Question: Ok, I have a ListView object. I'm using this as a sort of console window for my server. It was really the only way I could think of to display colorized text in a box like that. Which this works wonderful so far. Now what I want to be able to do is color different text on one index or line.
Example:
'''
listView[0] = "Hello " + "world";
'''
Where "" would be green and "" would be blue. If this can be done usine javafx Text or any other way I would like to know how to go about it. I'm using Javafx Text as the primary culprit since you can customize so much with it.
I hope everyone can understand what I'm trying to do here, if not, let me know and I'll try to reword it a bit.
Thanks to jewelsea I was able to figure out a solution. I went with a bit of a different approach with it instead of using a cellfactory.
'''
ListView<FlowPane> consoleWindow = new ListView<>();
ArrayList<FlowPane> consoleBuffer = FXCollections.observableArrayList();
consoleWindow.setItems(consoleBuffer);
inputBox.setOnKeyPressed(new EventHandler<KeyEvent>() {
@Override
public void handle(KeyEvent keyEvent) {
if (keyEvent.getCode() == KeyCode.ENTER) {
consoleBuffer.add(parseInput.parseInputToArray(inputBox.getText()));
}
consoleWindow.scrollTo(consoleBuffer.size());
}
});
'''
:
'''
public class ConsoleInputParse {
private String[] wordList = {};
public ConsoleInputParse() {}
public FlowPane parseInputToArray(String input) {
wordList = input.trim().split("[ ]+");
return colorize();
}
public FlowPane colorize() {
ArrayList<Text> textChunks = new ArrayList<>();
FlowPane bundle = new FlowPane();
//Todo: use regex to check for valid words
for (String word : wordList) {
String spaced = word + " ";
switch (word) {
case "Hello": case "hello":
textChunks.add(customize(spaced, "purple"));
break;
case "World": case "world":
textChunks.add(customize(spaced, "blue"));
break;
case "Stack Overflow":
textChunks.add(customize(spaced, "orange", "Arial Bold", 15));
default:
textChunks.add(customize(spaced, "black", "Arial", 13));
break;
}
}
bundle.getChildren().addAll(textChunks);
return bundle;
}
public Text customize(String word, String color) {
return TextBuilder.create().text(word).fill(Paint.valueOf(color)).build();
}
public Text customize(String word, String color, String font) {
return TextBuilder.create()
.text(word)
.fill(Paint.valueOf(color))
.font(Font.font(font, 12)).build();
}
public Text customize(String word, String color, String font, int fontSize) {
return TextBuilder.create()
.text(word)
.fill(Paint.valueOf(color))
.font(Font.font(font, fontSize)).build();
}
}
'''
 "Working Example"
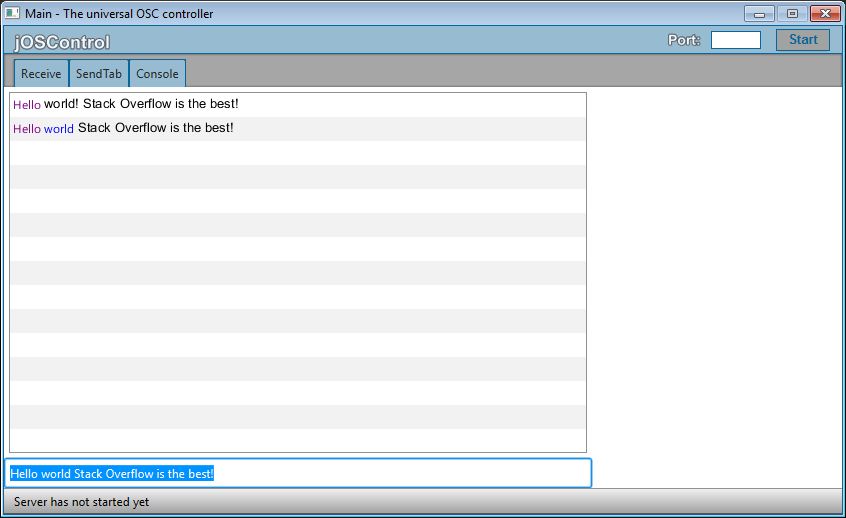
Answer: Create a custom <URL> to demonstrate this method.
Sample output:

In <URL> to style your text rather than a combination of different 'Text' instances in a 'FlowPane'.
'''
/**
* fruits.css - place in same source directory as FruitsDisplay.java and
* ensure the build system copies the file over to the output path
*/
.root {
-fx-font-size: 20px;
-fx-font-family: "Comic Sans MS";
}
.list-cell {
-fx-background-color: azure;
}
.fruit {
-fx-font-weight: bold;
-fx-font-style: italic;
}
.apple {
-fx-fill: forestgreen;
}
.orange {
-fx-fill: orange;
}
.pear {
-fx-fill: gold;
}
'''
'''
import javafx.application.Application;
import javafx.collections.FXCollections;
import javafx.scene.*;
import javafx.scene.control.*;
import javafx.scene.image.*;
import javafx.scene.layout.*;
import javafx.scene.text.Text;
import javafx.stage.Stage;
import java.util.*;
/**
* Sample of using a FlowPane to create styled text in JavaFX
*/
public class FruitsDisplay extends Application {
private static final String[] fruits = {"apple", "orange", "pear"};
private static final String[] fruitImageLocs = {
"http://weknowyourdreamz.com/images/apple/apple-02.jpg",
"http://pic.1fotonin.com/data/wallpapers/165/WDF_2048871.png",
"http://vignette1.wikia.nocookie.net/pikmin/images/c/cc/Pear-01.jpg"
};
private Map<String, Image> fruitImages = new HashMap<>();
public static void main(String[] args) {
Application.launch(FruitsDisplay.class);
}
@Override
public void start(Stage stage) throws Exception {
stage.setTitle("Fruit Tales");
for (int i = 0; i < fruits.length; i++) {
Image image = new Image(fruitImageLocs[i], 0, 30, true, true);
fruitImages.put(fruits[i], image);
}
ListView<String> list = new ListView<>(FXCollections.observableArrayList(fruits));
list.setCellFactory(listView -> new FruitFlowCell());
list.setPrefSize(440, 180);
Scene scene = new Scene(list);
scene.getStylesheets().add(getResource("fruits.css"));
stage.setScene(scene);
stage.show();
}
private String getResource(String resourceName) {
return getClass().getResource(resourceName).toExternalForm();
}
private class FruitFlowCell extends ListCell<String> {
static final String FRUIT_PLACEHOLDER = "%f";
{
setContentDisplay(ContentDisplay.GRAPHIC_ONLY);
}
@Override
protected void updateItem(String s, boolean empty) {
super.updateItem(s, empty);
if (s != null && !"".equals(s) && !isEmpty()) {
setGraphic(createFruitFlow(s));
} else {
setGraphic(null);
}
}
private Node createFruitFlow(String s) {
switch (s) {
case "apple":
return createTextFlow("Eat an ", FRUIT_PLACEHOLDER, s, " a day.");
case "orange":
return createTextFlow("An ", FRUIT_PLACEHOLDER, s, " has many vitamins.");
case "pear":
return createTextFlow("A ", FRUIT_PLACEHOLDER, s, " has a funny shape.");
default:
return null;
}
}
private Node createTextFlow(String... msg) {
FlowPane flow = new FlowPane();
boolean isFruit = false;
for (String s : msg) {
if (FRUIT_PLACEHOLDER.equals(s)) {
isFruit = true;
continue;
}
Text text = new Text(s);
if (isFruit) {
flow.getChildren().addAll(
new ImageView(fruitImages.get(s)),
createSpacer(5)
);
text.getStyleClass().addAll(
"fruit",
s
);
isFruit = false;
} else {
text.getStyleClass().add("plain");
}
flow.getChildren().add(text);
}
return flow;
}
private Node createSpacer(int width) {
HBox spacer = new HBox();
spacer.setMinWidth(HBox.USE_PREF_SIZE);
spacer.setPrefWidth(width);
spacer.setMaxWidth(HBox.USE_PREF_SIZE);
return spacer;
}
}
}
'''